Question: I have generated a ggplot using values from splinefun, but the values aren't supposed to be negative within the area near 0, as shown in the figure below.
I wonder how to force the values in splinefun to be 0 when they are negative? Thank you!
'''
sigma <- c(0,1,2,3,4,5,6,7,8,9,10,11,12)
sigma <- matrix(sigma,ncol=1)
myFunc_sig <- function(sigma){
exp(-2/sigma^2)
}
output_sigma <- apply(sigma, 1, myFunc_sig)
spl_fun <- splinefun(sigma, output_sigma)
ggplot(data.frame(x = sigma, y = output_sigma), aes(x, y))+
stat_function(fun = spl_fun, color = "orange")+
scale_x_continuous(expand = c(0, 0)) +
scale_y_continuous(expand = c(0, 0))
'''

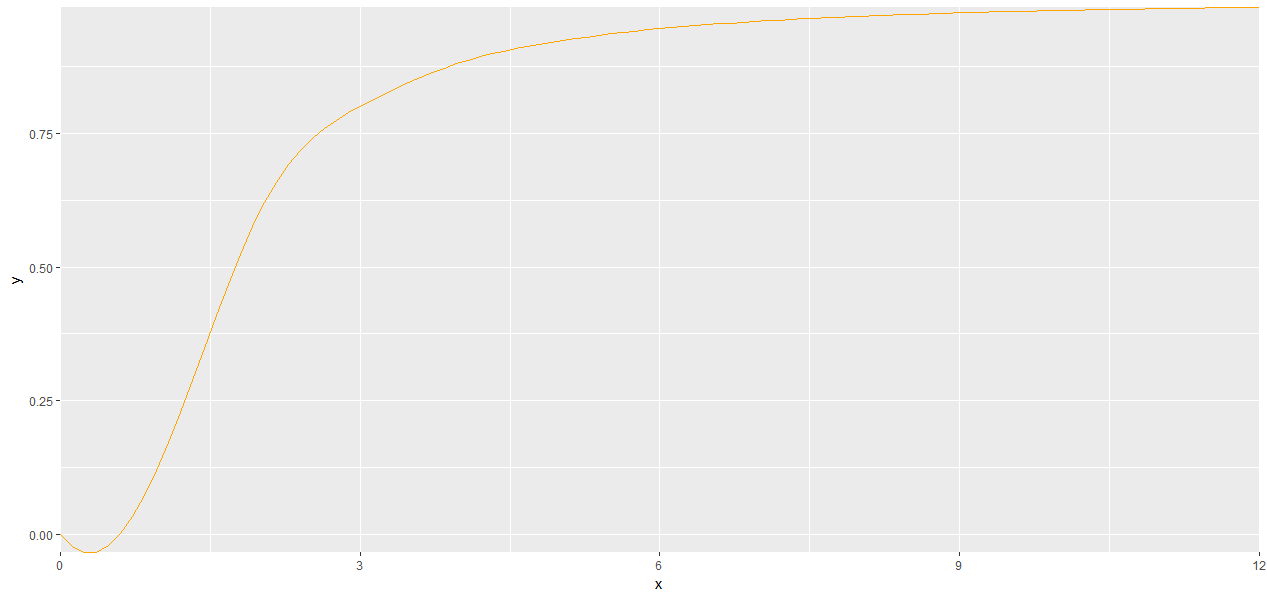
Answer: You can require the spline function to be monotonic by specifying 'method="monoH.FC"' or 'method="hyman"' in 'splinefun'. For example:
'''
library(tidyverse)
myFunc_sig <- function(sigma){
exp(-2/sigma^2)
}
sigma = 0:12
output_sigma <- myFunc_sig(sigma)
spl_fun <- splinefun(sigma, output_sigma, "monoH.FC")
ggplot(data.frame(x=sigma,y=output_sigma),aes(x,y)) +
stat_function(fun = spl_fun, color = "orange") +
geom_point() +
scale_x_continuous(expand = c(0, 0.1)) +
scale_y_continuous(expand = c(0, 0.02)) +
theme_bw()
'''
<URL>
And with 'method="hyman"' the plot looks like this:
<URL>
If, for some reason, you did want to make artificial adjustments to the values, you could calculate them outside 'ggplot' and plot them with 'geom_line'. For example:
'''
x = seq(min(sigma),max(sigma),length=100)
y = spl_fun(x)
# Set negative values to zero
y[y<0] = 0
ggplot() +
geom_line(data=data.frame(x,y), aes(x,y), colour="orange") +
geom_point(data=data.frame(x=sigma, y=output_sigma), aes(x,y)) +
scale_x_continuous(expand = c(0, 0.1)) +
scale_y_continuous(expand = c(0, 0.02)) +
theme_bw()
'''
<URL>